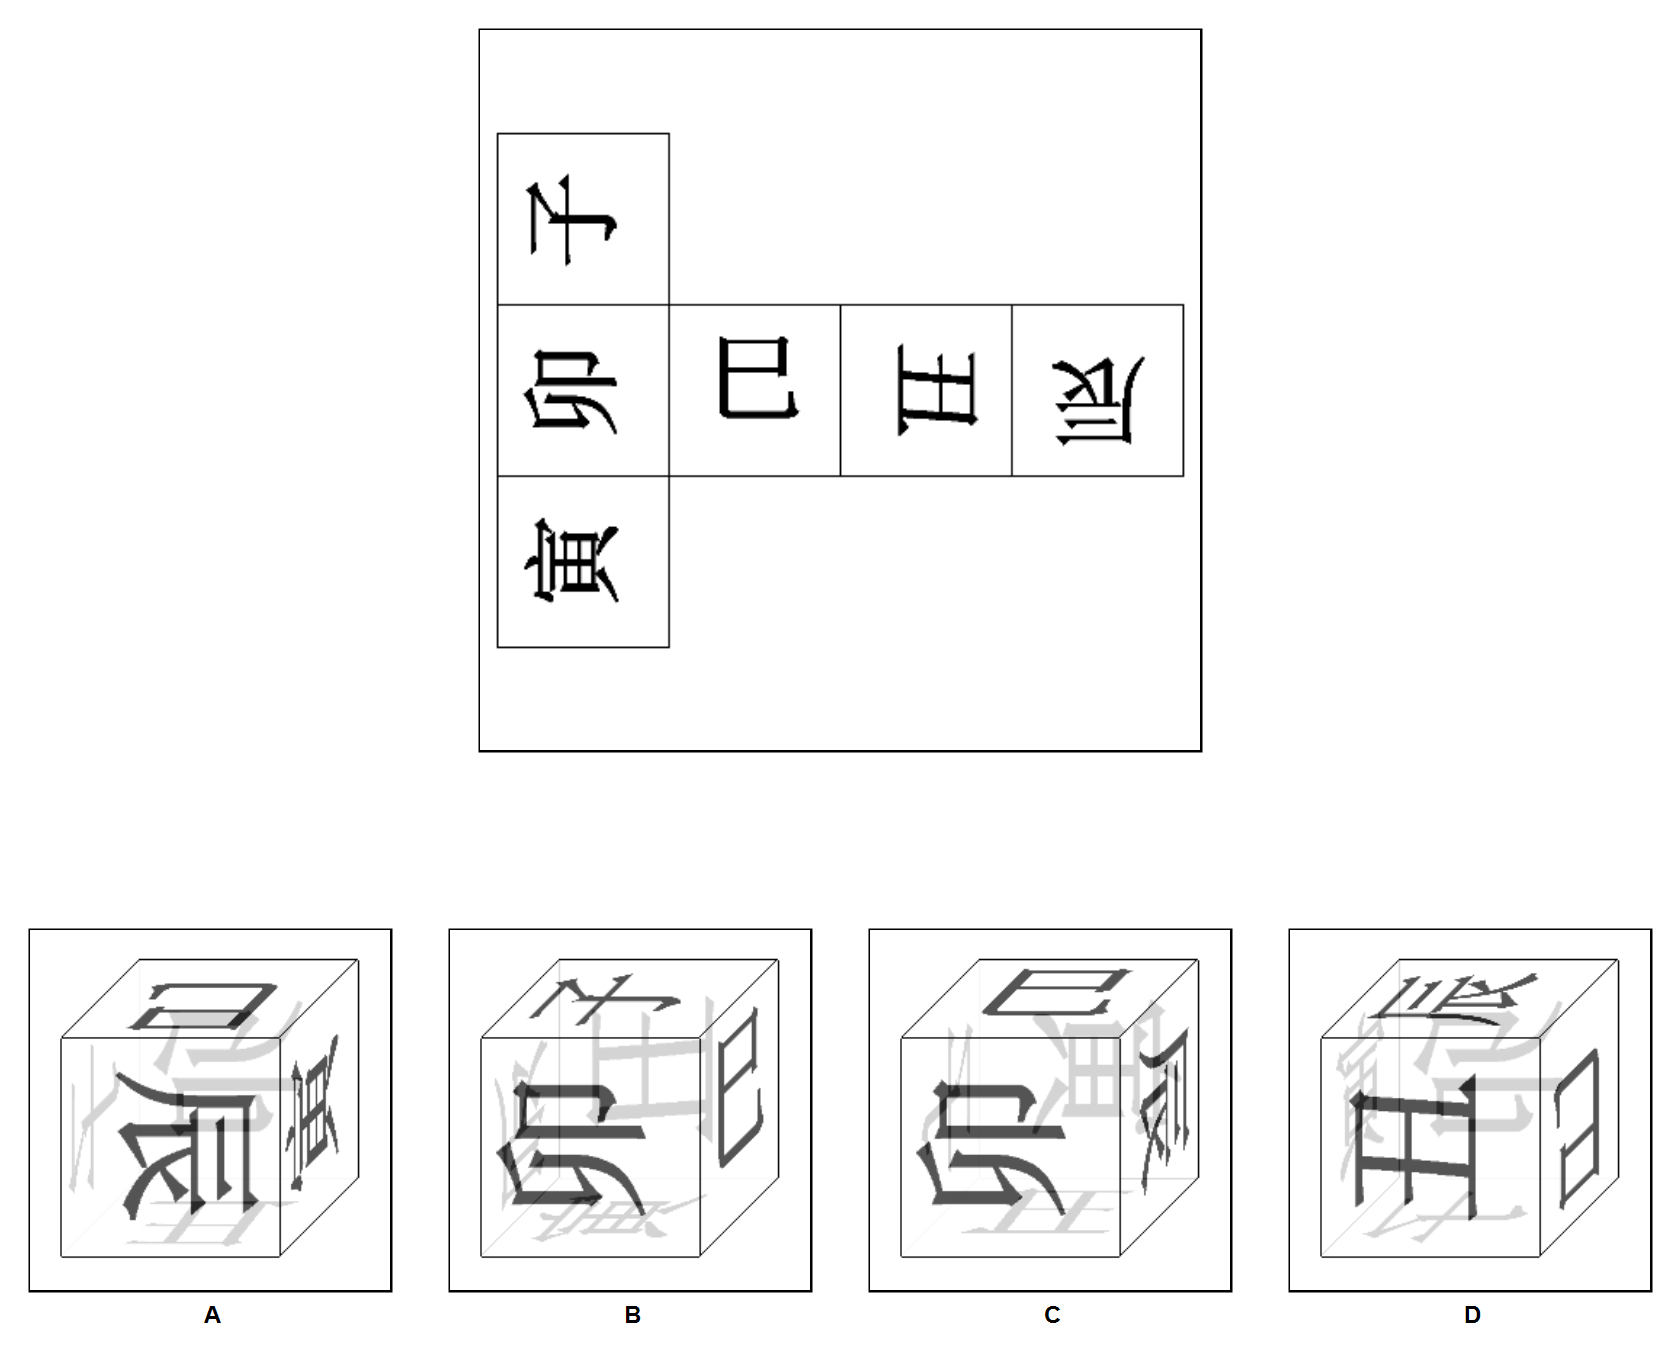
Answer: B